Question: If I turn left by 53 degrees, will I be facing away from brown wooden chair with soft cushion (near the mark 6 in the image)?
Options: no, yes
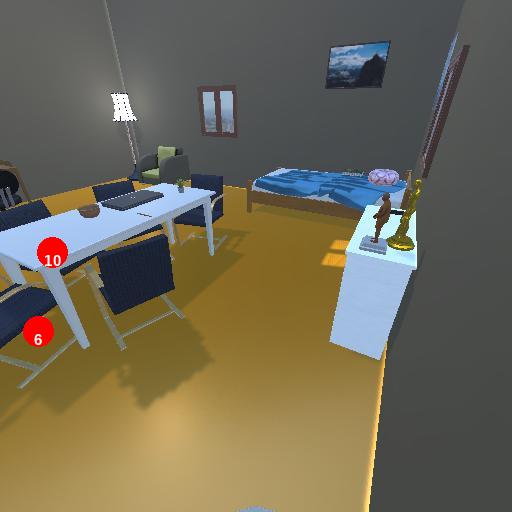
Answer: no